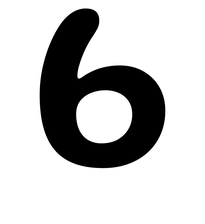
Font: Gluten_Medium